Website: apple
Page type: customer-info-address
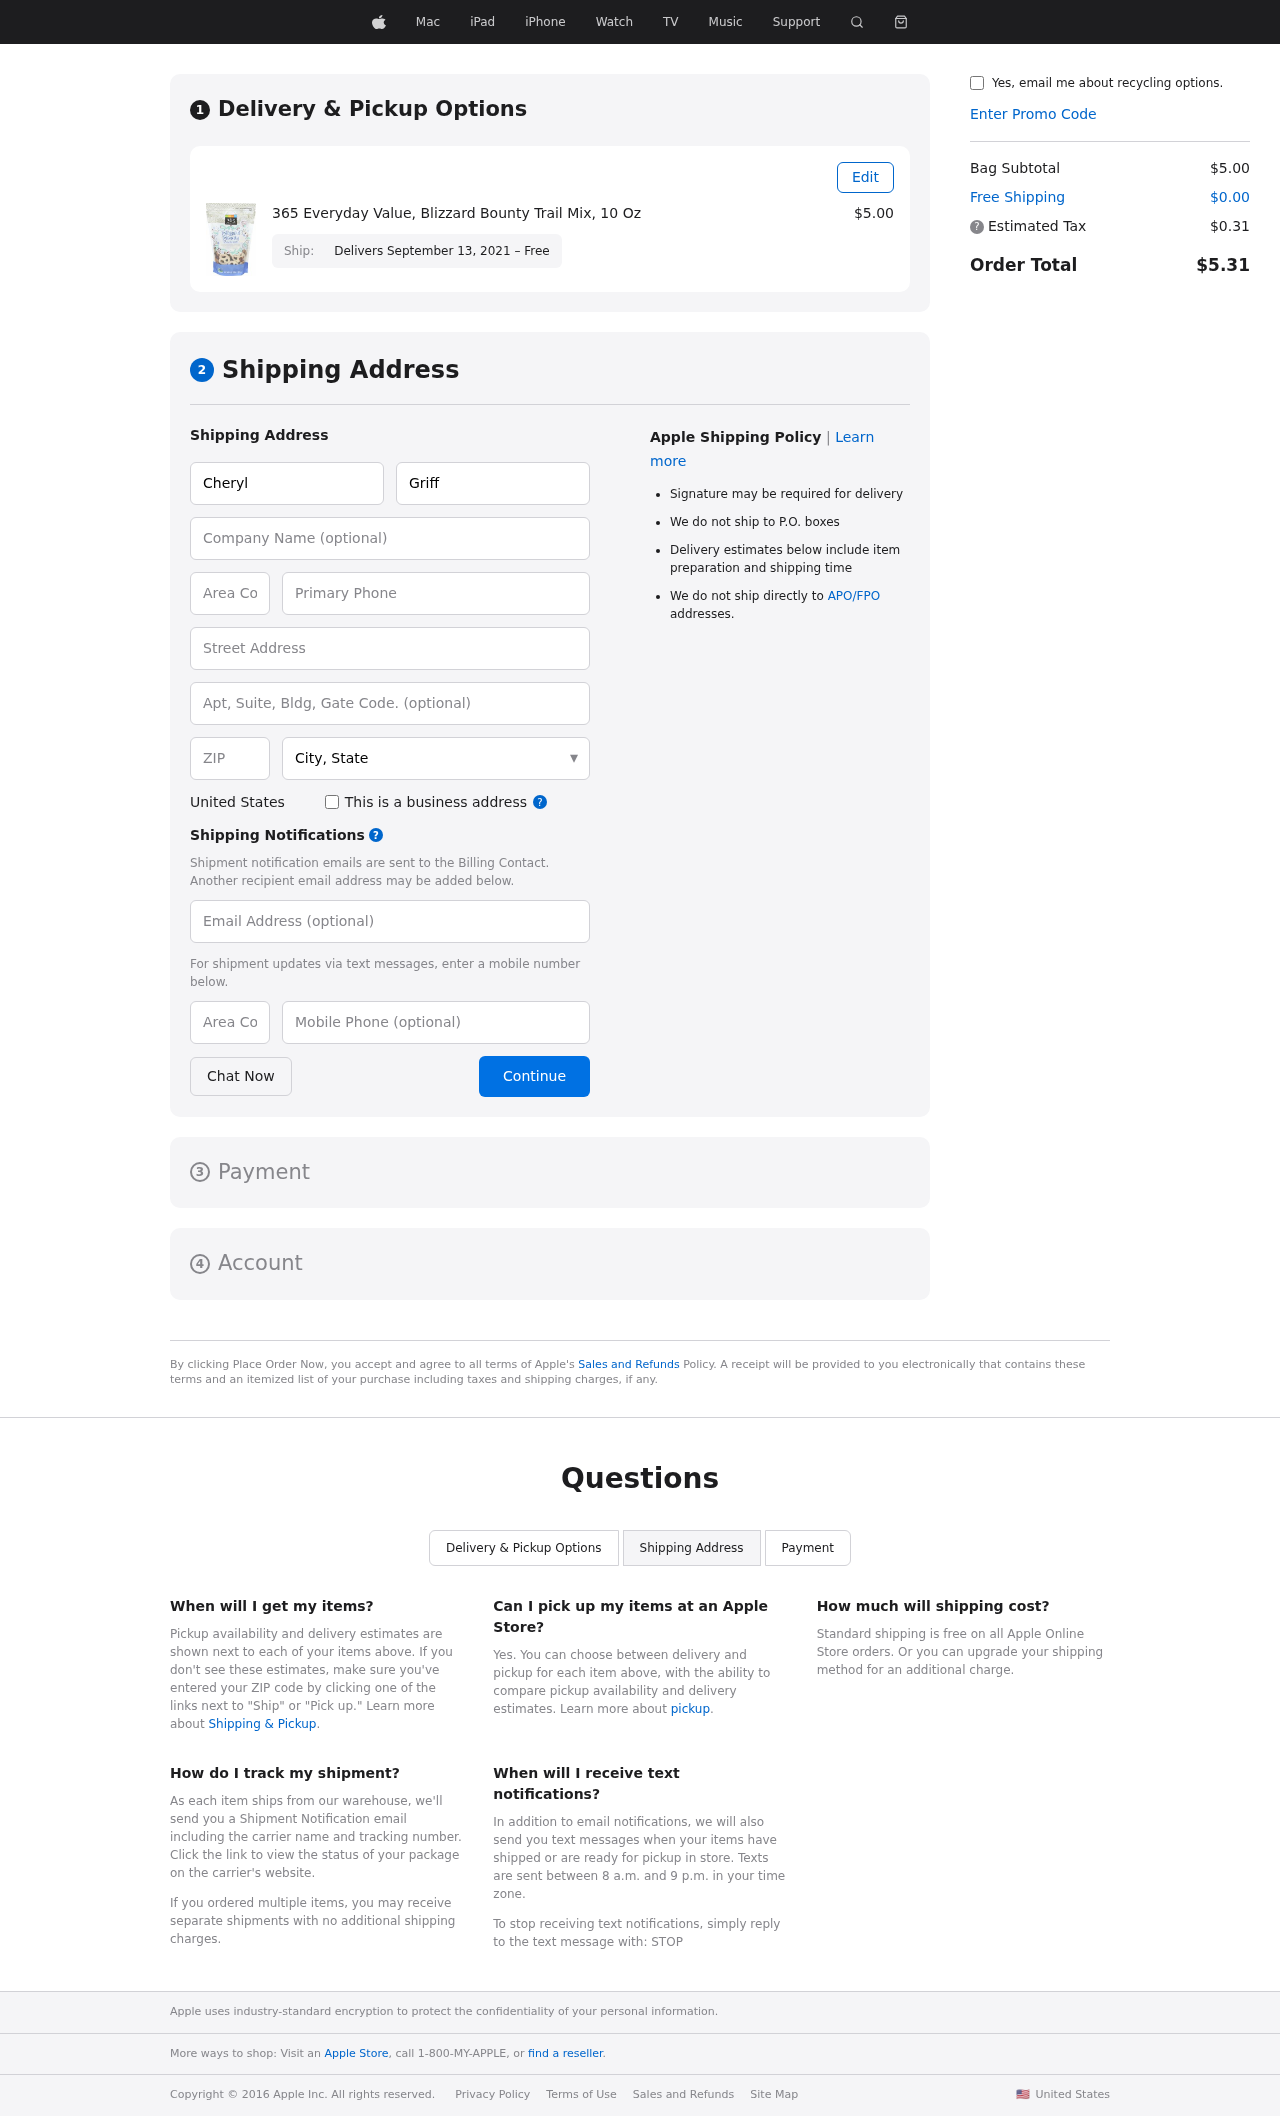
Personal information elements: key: PII_CITY_STATE
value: Port Kevin, AK
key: PII_COMPANY
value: Andersen-West
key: PII_COUNTRY
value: United States
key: PII_EMAIL
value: cheryl.griffith@gmail.com
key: PII_FIRSTNAME
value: Cheryl
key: PII_LASTNAME
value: Griffith
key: PII_PHONE
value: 8725529913
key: PII_PHONE_AREA
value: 872
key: PII_POSTCODE
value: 05096
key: PII_STREET
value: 558 Manuel Loaf
Product elements: key: PRODUCT1_NAME
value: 365 Everyday Value, Blizzard Bounty Trail Mix, 10 Oz
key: PRODUCT1_PRICE
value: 5
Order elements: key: ORDER_DELIVERY_DATE
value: Delivers September 13, 2021 – Free
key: ORDER_SUBTOTAL
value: $5.00
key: ORDER_SHIPPING_COST
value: $0.00
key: ORDER_TAX
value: $0.31
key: ORDER_TOTAL
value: $5.31